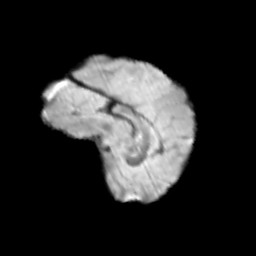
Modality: T2w
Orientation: sagittal
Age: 11
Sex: female
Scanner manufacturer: siemens
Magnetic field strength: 3 T
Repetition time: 3.8 s
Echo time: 0.07 s